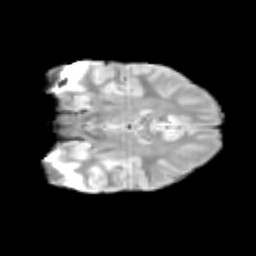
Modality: T2w
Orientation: coronal
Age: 12
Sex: female
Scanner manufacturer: siemens
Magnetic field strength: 3 T
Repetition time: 3.8 s
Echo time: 0.07 s